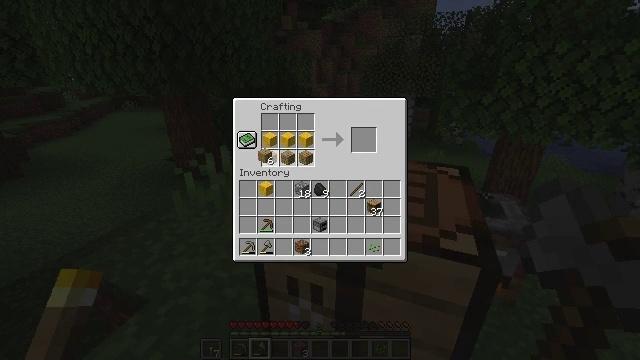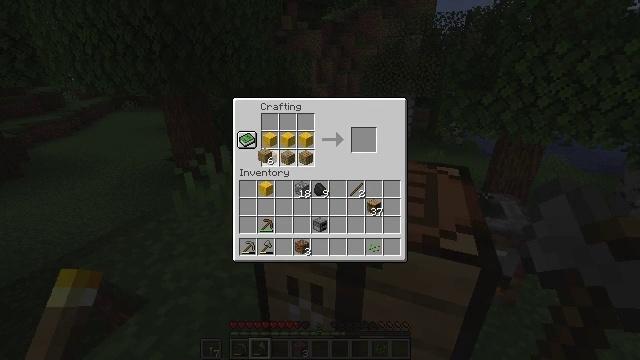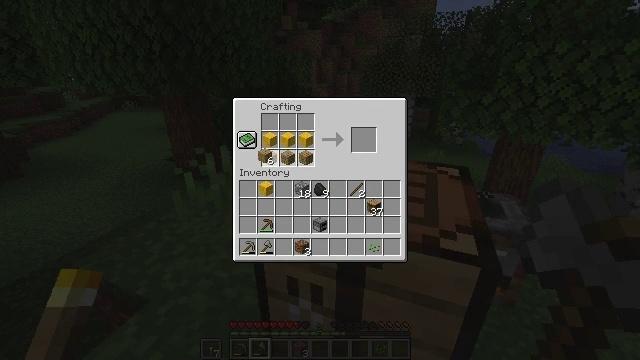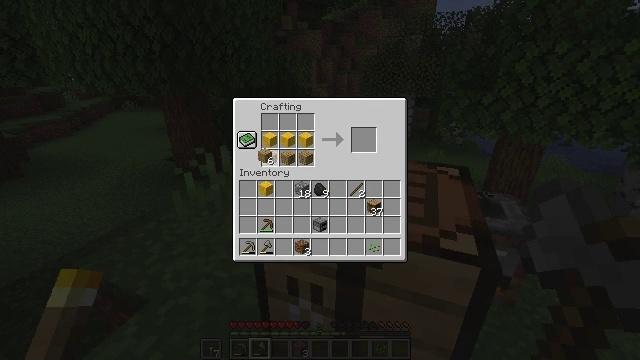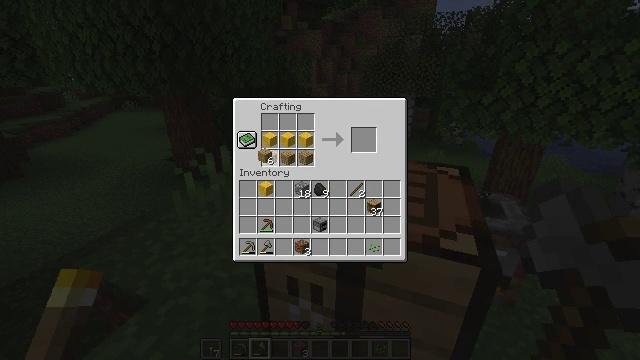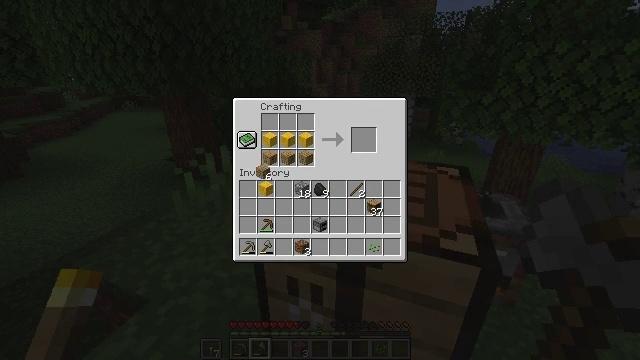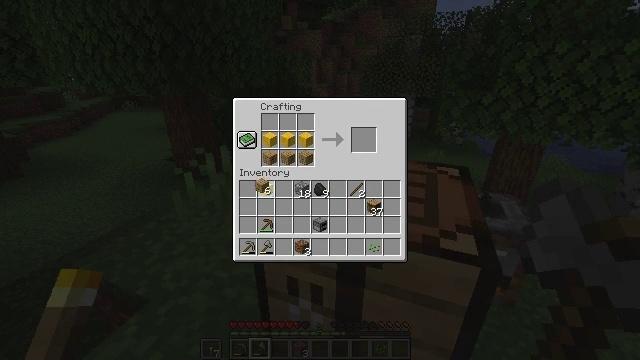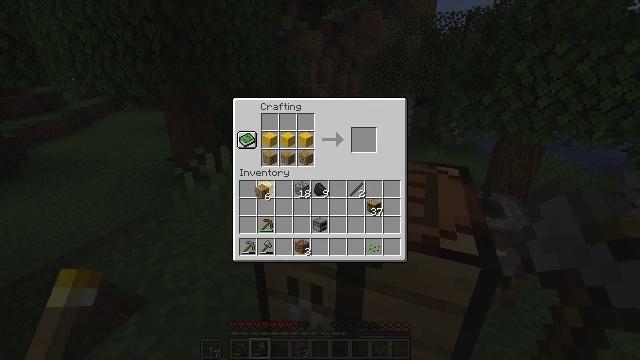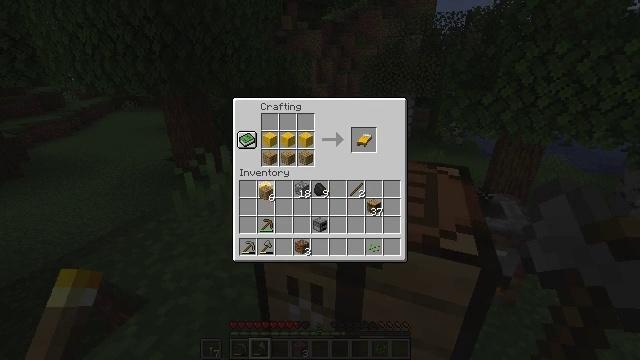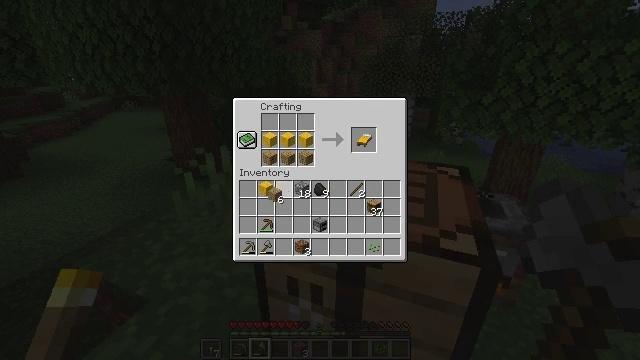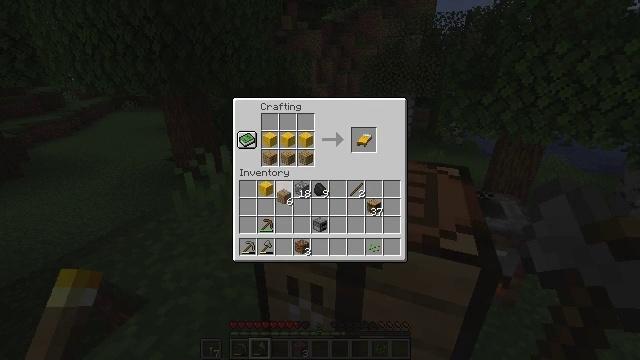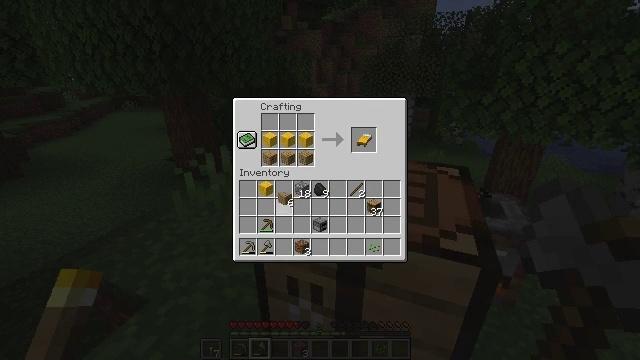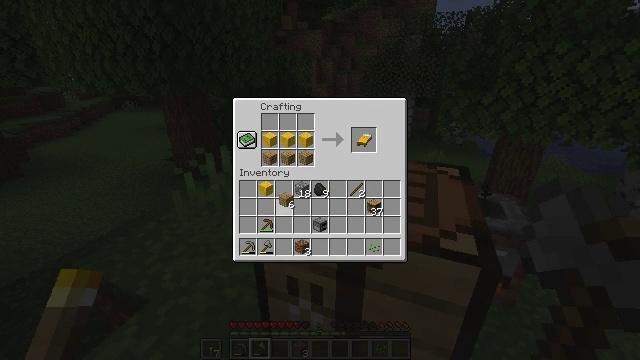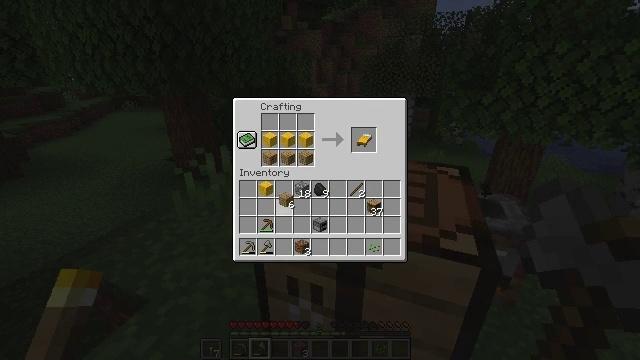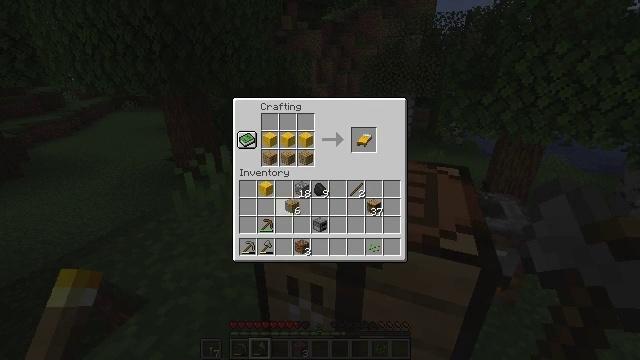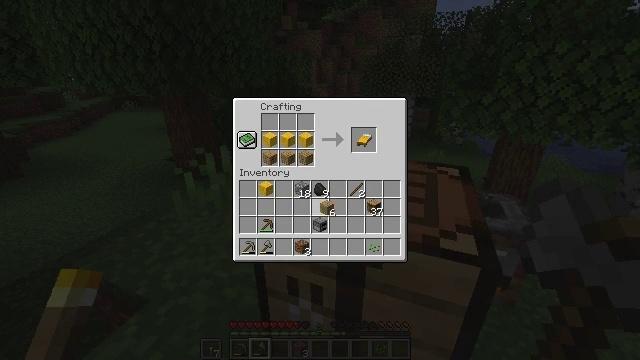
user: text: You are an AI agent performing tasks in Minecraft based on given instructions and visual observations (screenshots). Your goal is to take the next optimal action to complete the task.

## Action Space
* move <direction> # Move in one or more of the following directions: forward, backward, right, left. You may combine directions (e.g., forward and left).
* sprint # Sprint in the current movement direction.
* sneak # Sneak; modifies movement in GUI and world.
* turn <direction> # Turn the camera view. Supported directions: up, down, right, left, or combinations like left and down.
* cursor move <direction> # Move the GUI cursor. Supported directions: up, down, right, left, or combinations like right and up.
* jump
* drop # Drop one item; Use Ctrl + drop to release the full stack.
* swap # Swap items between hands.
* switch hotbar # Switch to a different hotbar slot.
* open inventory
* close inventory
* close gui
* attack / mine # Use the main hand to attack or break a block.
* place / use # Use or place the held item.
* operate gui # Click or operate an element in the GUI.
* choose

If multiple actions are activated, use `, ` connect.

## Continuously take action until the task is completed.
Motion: motion action
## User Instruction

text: Put yellow wool and planks in the crafting table to make a yellow bed.
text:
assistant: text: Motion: choose
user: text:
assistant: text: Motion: choose
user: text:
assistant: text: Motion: no_op
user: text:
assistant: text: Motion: no_op
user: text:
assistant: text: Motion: cursor move down
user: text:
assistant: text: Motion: cursor move down
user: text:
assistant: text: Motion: no_op
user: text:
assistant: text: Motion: no_op
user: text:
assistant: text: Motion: cursor move right
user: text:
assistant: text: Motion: cursor move right
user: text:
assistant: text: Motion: no_op
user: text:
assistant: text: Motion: no_op
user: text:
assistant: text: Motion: no_op
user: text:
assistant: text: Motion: no_op
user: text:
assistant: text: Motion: cursor move right
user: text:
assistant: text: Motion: cursor move right
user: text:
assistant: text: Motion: no_op
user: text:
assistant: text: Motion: no_op
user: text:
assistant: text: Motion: no_op
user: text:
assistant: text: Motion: no_op
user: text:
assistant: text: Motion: no_op
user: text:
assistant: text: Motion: no_op
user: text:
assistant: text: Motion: no_op
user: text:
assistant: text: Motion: no_op
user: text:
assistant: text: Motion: operate gui
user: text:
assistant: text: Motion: operate gui
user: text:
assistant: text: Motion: no_op
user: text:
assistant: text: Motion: cursor move up
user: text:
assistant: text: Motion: cursor move up
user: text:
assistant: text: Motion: cursor move up